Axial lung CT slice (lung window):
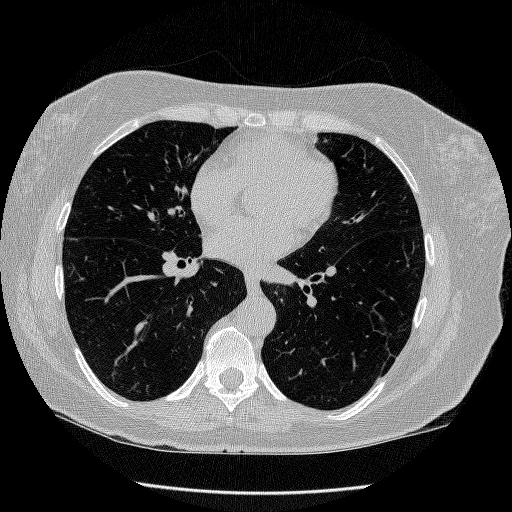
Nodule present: no